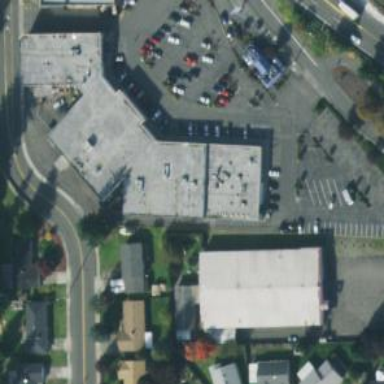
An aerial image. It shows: Convenience shop.